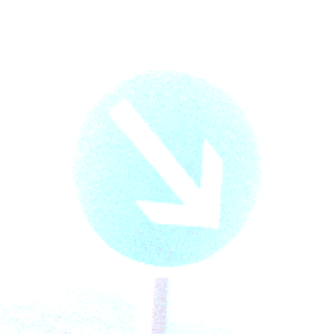
Verkehrszeichen: VorgeschriebeneVorbeifahrtRechts
Umgebung: Outdoor, RoadRail
Tageszeit: SunriseSunset
Wetter: PartlyCloudy
Licht: Natural
Jahreszeit: NotSpecified
Kontrast: LowContrast